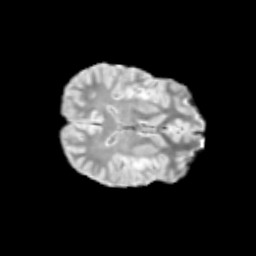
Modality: T2w
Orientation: axial
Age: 13
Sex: male
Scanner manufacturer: siemens
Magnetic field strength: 3 T
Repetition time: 3.8 s
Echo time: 0.07 s